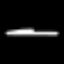
Label: line